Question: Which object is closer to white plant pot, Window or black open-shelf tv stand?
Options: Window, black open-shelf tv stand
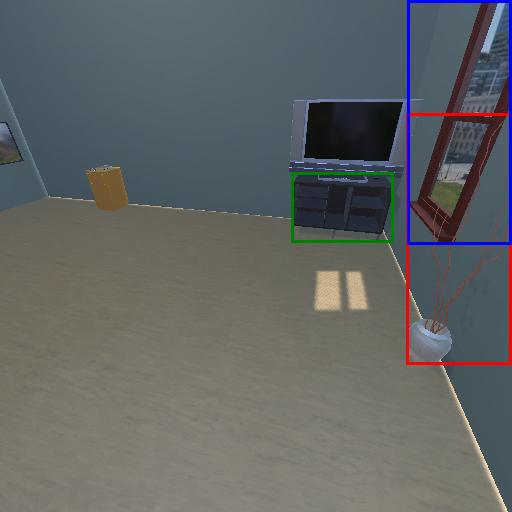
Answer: Window